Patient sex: M
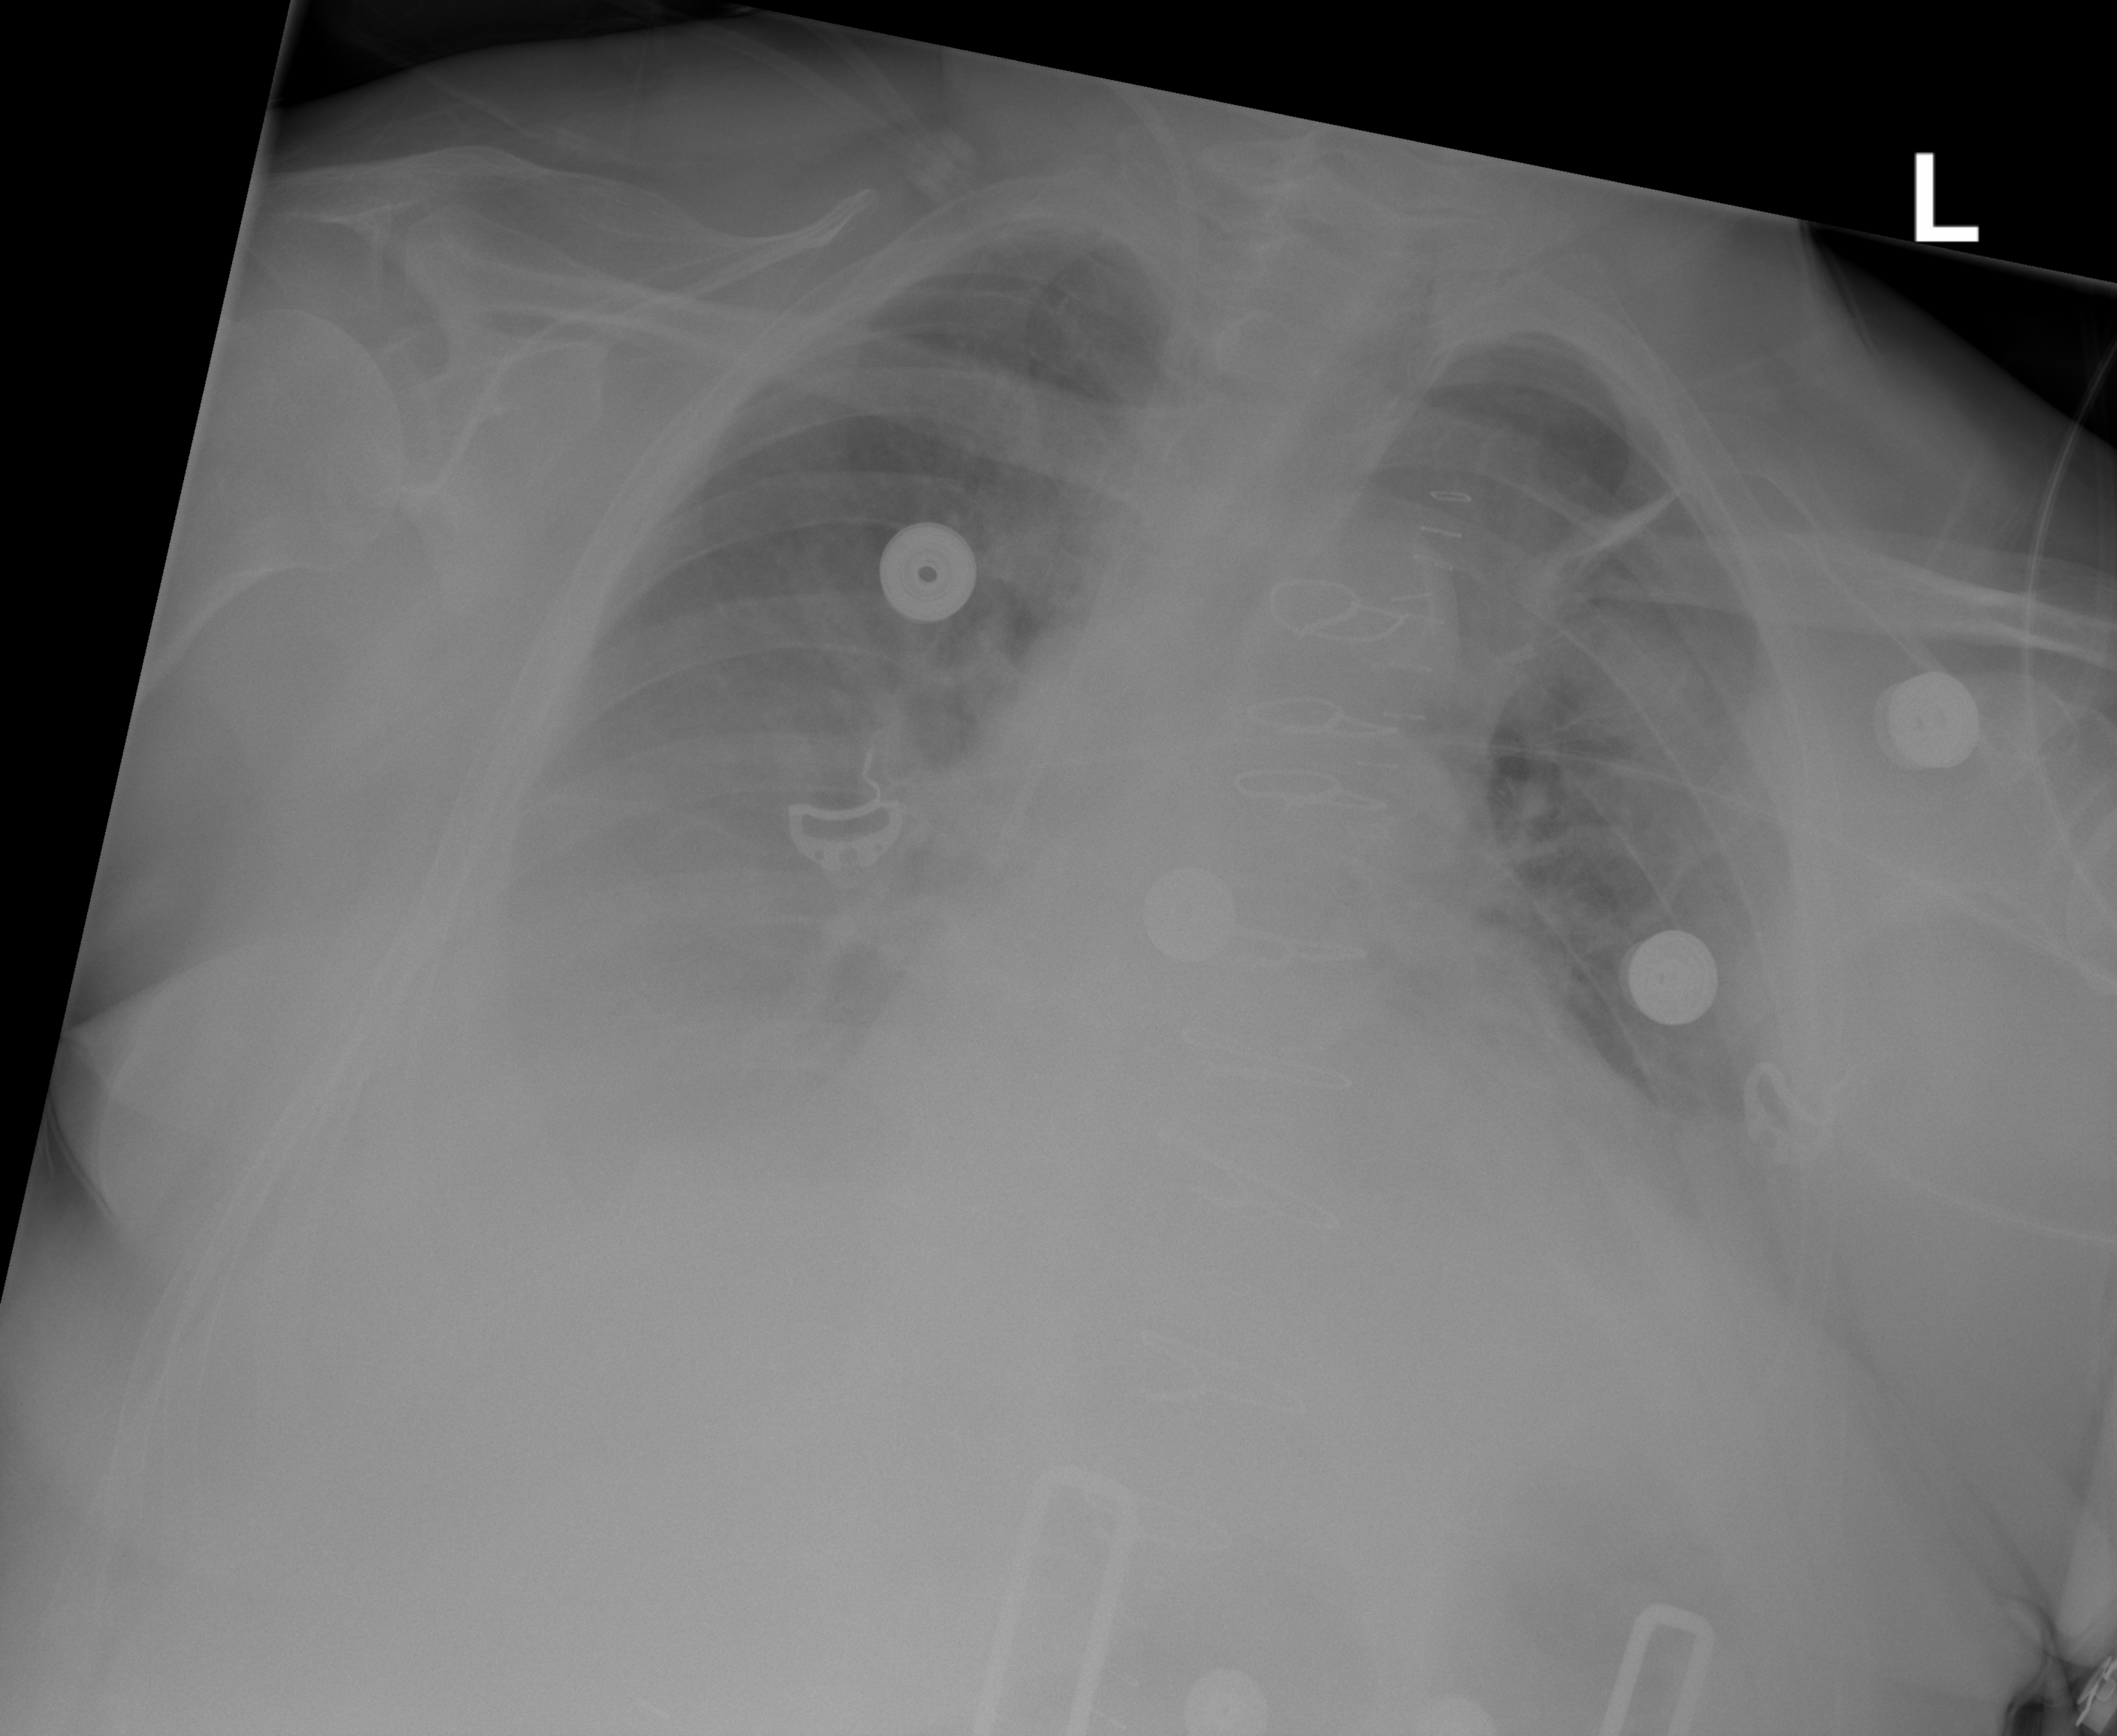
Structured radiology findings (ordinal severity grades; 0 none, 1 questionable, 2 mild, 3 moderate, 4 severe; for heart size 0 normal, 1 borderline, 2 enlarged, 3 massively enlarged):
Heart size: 2
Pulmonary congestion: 2
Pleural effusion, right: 3
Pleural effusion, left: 2
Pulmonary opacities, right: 2
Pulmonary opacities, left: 2
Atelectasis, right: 3
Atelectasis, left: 2